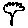
Label: tree